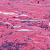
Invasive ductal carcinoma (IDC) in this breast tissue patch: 0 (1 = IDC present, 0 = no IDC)